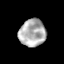
Tissue: skin
Cell type: Epithelial cells
Senescence score: 0.2697
Nuclear area (px): 699
Mean DAPI intensity: 177.312